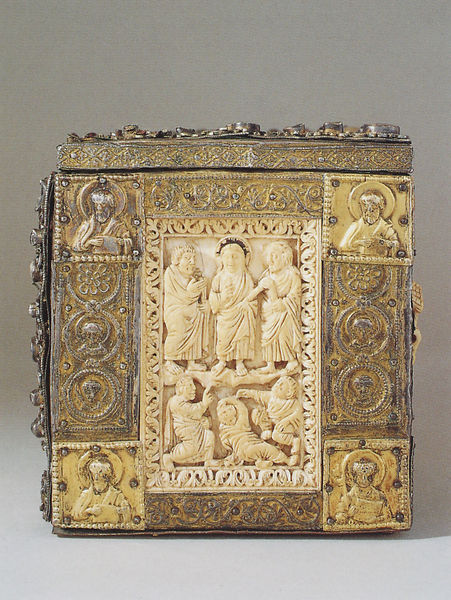
Titel: Reliquienkasten Heinrich des I.
Standort: Quedlinburg (EU - D - Sachsen-Anhalt)
Schlagwörter: frauen, männer, ornament, silber, stein, kreis, relief, figuren, ornamente, nieten, truhe, deckel, kreise, kiste, schnörkel, heilige, beschlag, kästchen, beschläge, elfenbein, sarkopharg, steintruhe